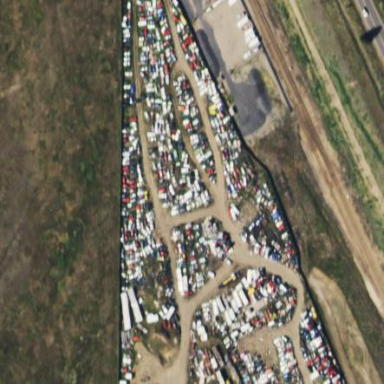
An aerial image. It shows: Scrap yard situated in industrial area.